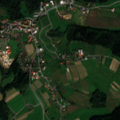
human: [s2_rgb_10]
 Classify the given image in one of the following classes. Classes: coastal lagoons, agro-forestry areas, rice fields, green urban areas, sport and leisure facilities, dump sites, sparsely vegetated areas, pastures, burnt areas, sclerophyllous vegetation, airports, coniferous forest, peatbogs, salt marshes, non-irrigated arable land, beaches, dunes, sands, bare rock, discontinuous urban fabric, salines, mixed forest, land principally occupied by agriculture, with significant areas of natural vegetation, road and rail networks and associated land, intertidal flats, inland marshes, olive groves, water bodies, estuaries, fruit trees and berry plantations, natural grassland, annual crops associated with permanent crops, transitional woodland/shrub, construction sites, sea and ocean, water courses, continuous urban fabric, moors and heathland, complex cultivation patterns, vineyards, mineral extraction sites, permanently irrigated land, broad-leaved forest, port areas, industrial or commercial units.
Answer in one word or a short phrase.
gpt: discontinuous urban fabric, complex cultivation patterns, land principally occupied by agriculture, with significant areas of natural vegetation, mixed forest